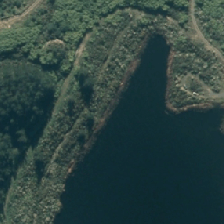
Land cover: lake_pond